Question: I have got an image of a scissor cutting across a dotted line, something like the one in the image:

Basically, I want the image to be placed on the footer of all my pages. I want the dotted lines to go horizontally on the page so that about 90% of the width of the page is filled with the dotted lines and then, I would like the scissor to be placed after that, so that it looks like the scissor is cutting across the page.
I would like to do this with CSS and need this to work on all screen resolutions. But, the problem is, how do I implement this so that it works on all browsers and all versions. Would appreciate it if anyone could help on this. If this could be done easily with jQuery, I am open to that as well.
This is what I have thus far:
'''
.bottom_border_scissor img{
margin-top: -23px;
}
.bottom_border_scissor {
text-align: left;
margin-left: 81%;
background: url(../images/bottom_without_dot.png) repeat-x 0 center transparent;
}
'''
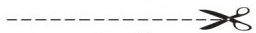
Answer: Update version added to answer on 2018-02-16
# Version 1 - Additional Container Required
Here's how I'd skin this cat...
I'd create a div that took up 90% of the page width. I'd give this div a background-image of some scissors (minus any dotted lines). Finally, I would place a child div inside and style this to appear as the dotted lines.

## HTML
'''
<div id="scissors">
<div></div>
</div>
'''
## CSS
'''
#scissors {
height: 43px; /* image height */
width: 90%;
margin: auto auto;
background-image: url('http://i.stack.imgur.com/cXciH.png');
background-repeat: no-repeat;
background-position: right;
position: relative;
}
#scissors div {
position: relative;
top: 50%;
border-top: 3px dashed black;
margin-top: -3px;
}
'''
<URL>
---
# Version 2 - Single Element
## HTML
'''
<div id="scissors"></div>
'''
## CSS
'''
#scissors {
height: 43px; /* image height */
width: 90%;
margin: auto auto;
background-image: url('http://i.stack.imgur.com/cXciH.png');
background-repeat: no-repeat;
background-position: right;
position: relative;
overflow: hidden;
}
#scissors:after {
content: "";
position: relative;
top: 50%;
display: block;
border-top: 3px dashed black;
margin-top: -3px;
}
'''
<URL>